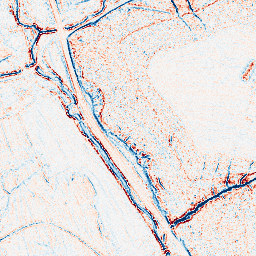
Category: edge_preserving
Decomposition family: bilateral
Decomposition parameters: d: 5
sigma_color: 25
sigma_space: 25
Upsampling method: cubic_mitchell
Upsampling parameters: scale: 8
Upsampling scale: 8